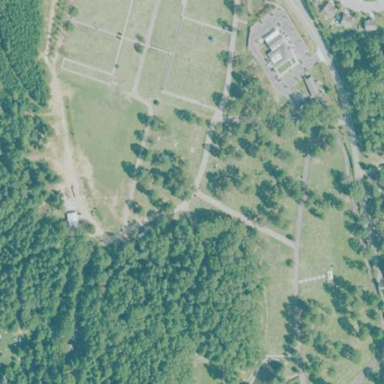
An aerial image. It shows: Cemetery.